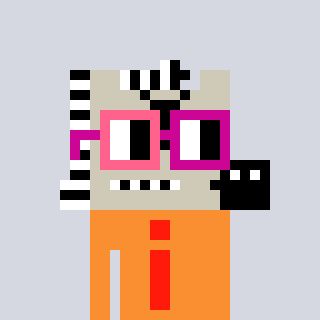
a pixel art character with square pink and red glasses, a zebra-shaped head and a orange-colored body on a cool background